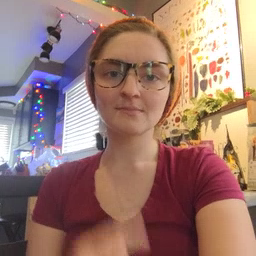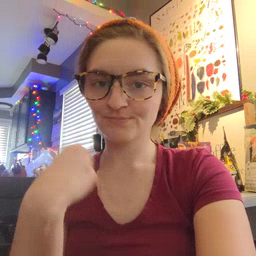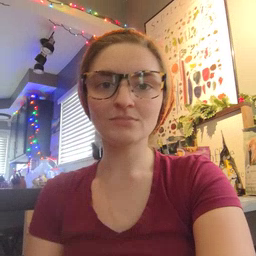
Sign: face